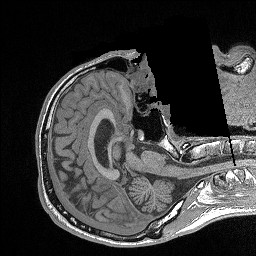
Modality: FLASH
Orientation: axial
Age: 30
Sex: male